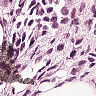
Metastatic tissue present: yes